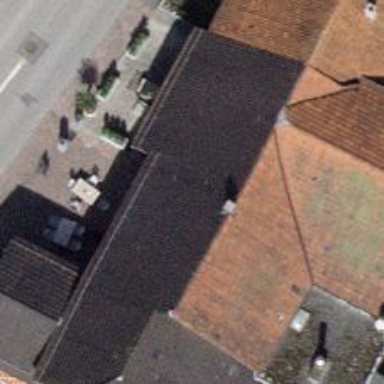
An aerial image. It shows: Restaurant.